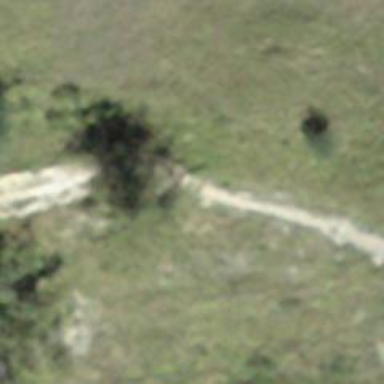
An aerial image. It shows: Path on the ground.